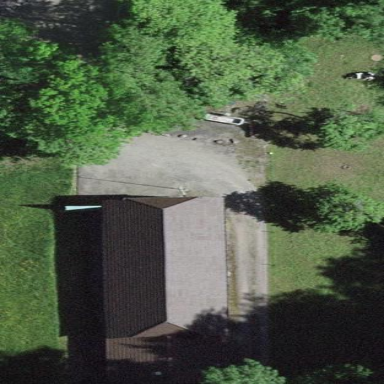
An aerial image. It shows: Building used for shooting sports.